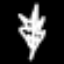
Label: leaf